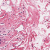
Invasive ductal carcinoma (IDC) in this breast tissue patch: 0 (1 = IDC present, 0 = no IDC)